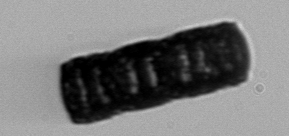
Label: Paralia_sulcata